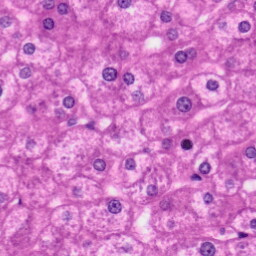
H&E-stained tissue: Liver